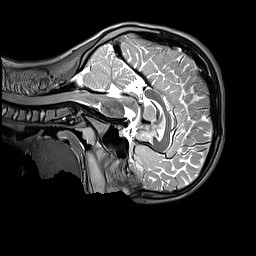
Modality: T2w
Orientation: sagittal
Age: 9
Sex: male
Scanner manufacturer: siemens
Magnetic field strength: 3 T
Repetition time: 3.2 s
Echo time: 0.408 s